Question: I'm looking for a way to create lines with 'ggplot()' that have "pointy" edges, to get an overall look of "toothpicks".
For example, consider the following visualization:
'''
library(tibble)
library(ggplot2)
my_df <-
tribble(~name, ~value,
"a", 1,
"a", 2,
"b", 1,
"b", 2)
my_df %>%
ggplot(aes(x = name, y = value)) +
geom_line(size = 1.5, lineend = "round") +
expand_limits(y = c(0.5, 2.5)) +
theme_bw()
'''

<URL>
---
Now, let's say I set
'''
y_top <- 1.75
y_bottom <- 1.25
'''
as the values from which the lines start to get "sharpened".
How can I get something similar to:
<URL>
Although it would be ideal to also have the fade-out effect, the "toothpick" look is most important to me. Unfortunately, 'geom_lines()''s 'lineend' argument doesn't support the "pointiness" I'm looking for.
Any idea how this could be achieved?
Thanks!
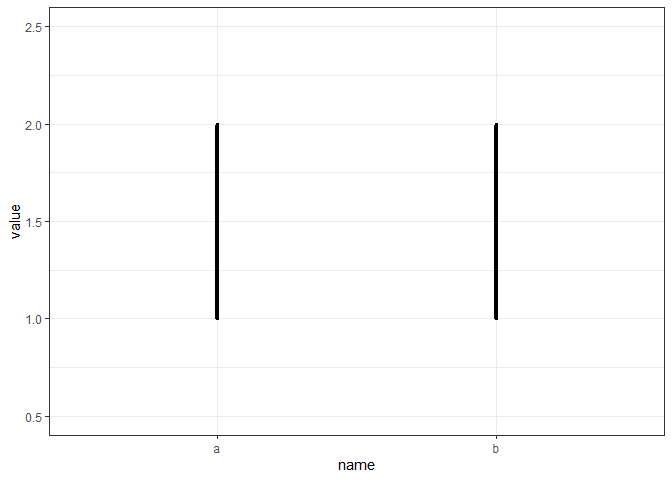
Answer: One way is using the 'ggforce' package to access some "tweened" geoms which vary in appearance along their length, like 'geom_link2'. Here, I do some prep work to add observations that are 0.25 in from the extremes for each name, and to assign widths depending on whether we're at an extreme or not.
'''
library(tidyverse); library(ggforce)
my_df %>%
group_by(name) %>%
summarize(min_val = min(value), max_val = max(value)) %>%
mutate(min_taper = min_val + 0.25, max_taper = max_val - 0.25) %>%
pivot_longer(-name, names_to = "step") %>%
mutate(width = if_else(str_detect(step, "val"), 0, 1)) %>%
arrange(name, value) %>%
#Here's what it looks like at this point:
## A tibble: 8 x 4
# name step value width
# <chr> <chr> <dbl> <dbl>
#1 a min_val 1 0
#2 a min_taper 1.25 1
#3 a max_taper 1.75 1
#4 a max_val 2 0
#5 b min_val 1 0
#6 b min_taper 1.25 1
#7 b max_taper 1.75 1
#8 b max_val 2 0
# now that it's prepped, it's a short call in ggplot2/ggforce:
ggplot(aes(name, value, size = width)) +
ggforce::geom_link2() +
scale_size_continuous(range = c(0,0.6)) + # controls width range of lines
theme_bw()
'''
<URL>